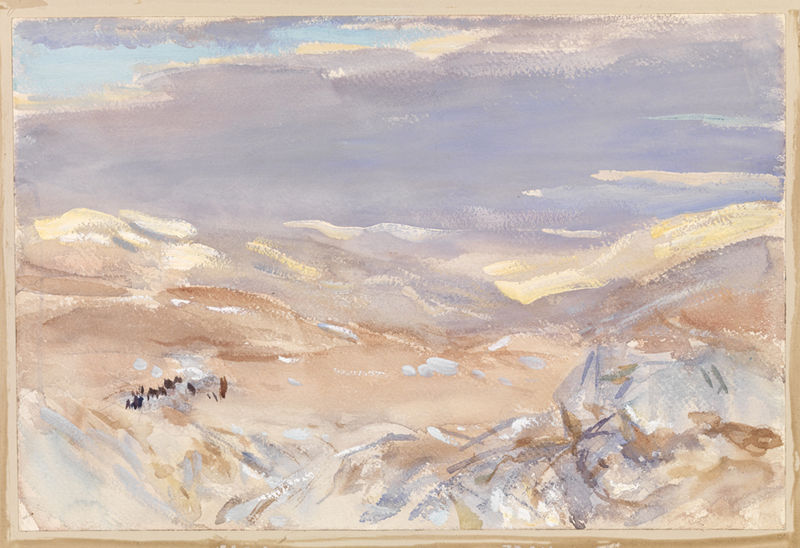
Titel: El Ghor
Künstler: John Singer Sargent
Standort: Amherst (Massachusetts, USA)
Institution: Mead Art Museum, Amherst College
Schlagwörter: blue, crowd, people, red, white, black, figures, gouache, gray, grey, modern, painting, yellow, pink, brown, cloud, clouds, horses, man, rocks, sky, hill, hills, landscape, mountain, mountains, nature, orange, water, distance, snow, winter, evening, peaceful, road, view, drawing, paper, texture, purple, animals, dogs, ice, seascape, storm, abstract, bright, valley, watercolor, colorful, pastel, cattle, horse, impressionist, brush, calm, sunset, paint, desert, herd, tan, plain, open, border, sled, plane, rider, soft, autum, landscpe, sienna, vast, sky blue, tribe, skies, dusty, sahara, textural, stom, cattle drive, cloudy visa, impressionist brushstrok sand sea mauve dotted, 풍경화다, 유채화 같다, 대충 그린 그림 같다, 나무나 동물이 모여 있어 보인다, 색깔을 많이 쓰지 않았지만 다양해보인다